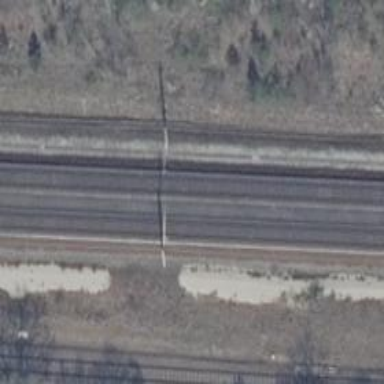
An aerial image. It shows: Railway milestone with catenary mast.